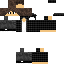
A male human skin with medium skin, wearing brown long hair dressed in a blue hoodie and black pants, featuring a closed mouth.